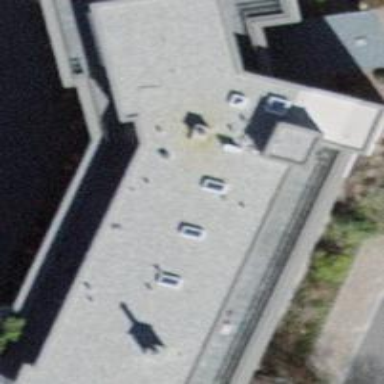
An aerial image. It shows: Commercial building.